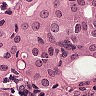
Metastatic tissue present: yes